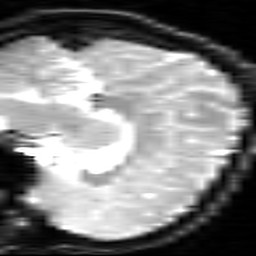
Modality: inplaneT2
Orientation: sagittal
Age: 23
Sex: female